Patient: sex F, age 61
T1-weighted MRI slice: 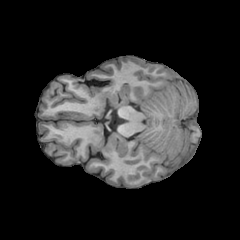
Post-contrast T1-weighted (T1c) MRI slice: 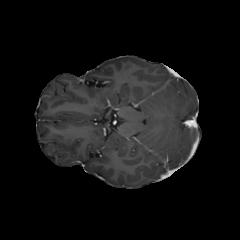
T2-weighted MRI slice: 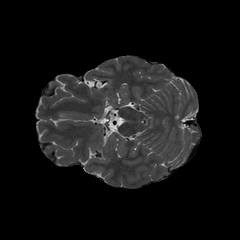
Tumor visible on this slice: no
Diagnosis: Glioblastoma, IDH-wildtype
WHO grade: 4